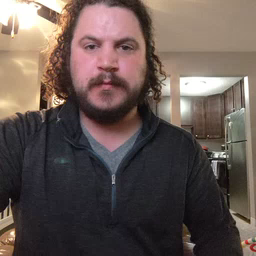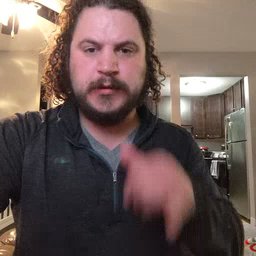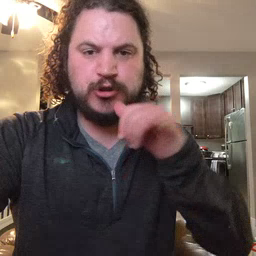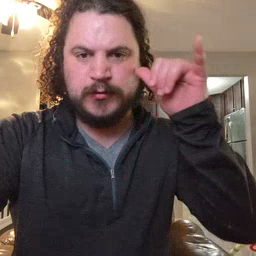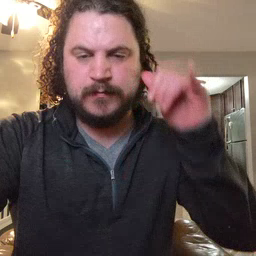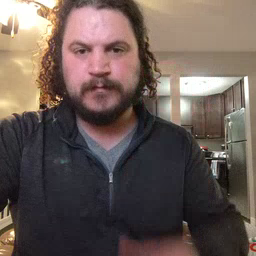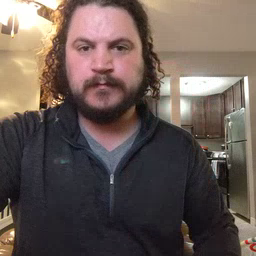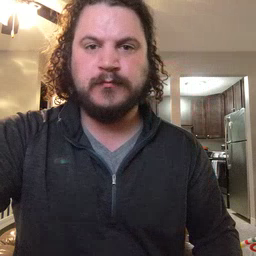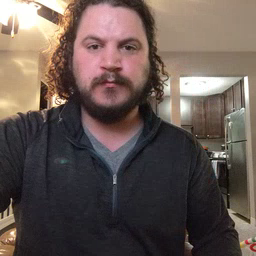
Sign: yesterday